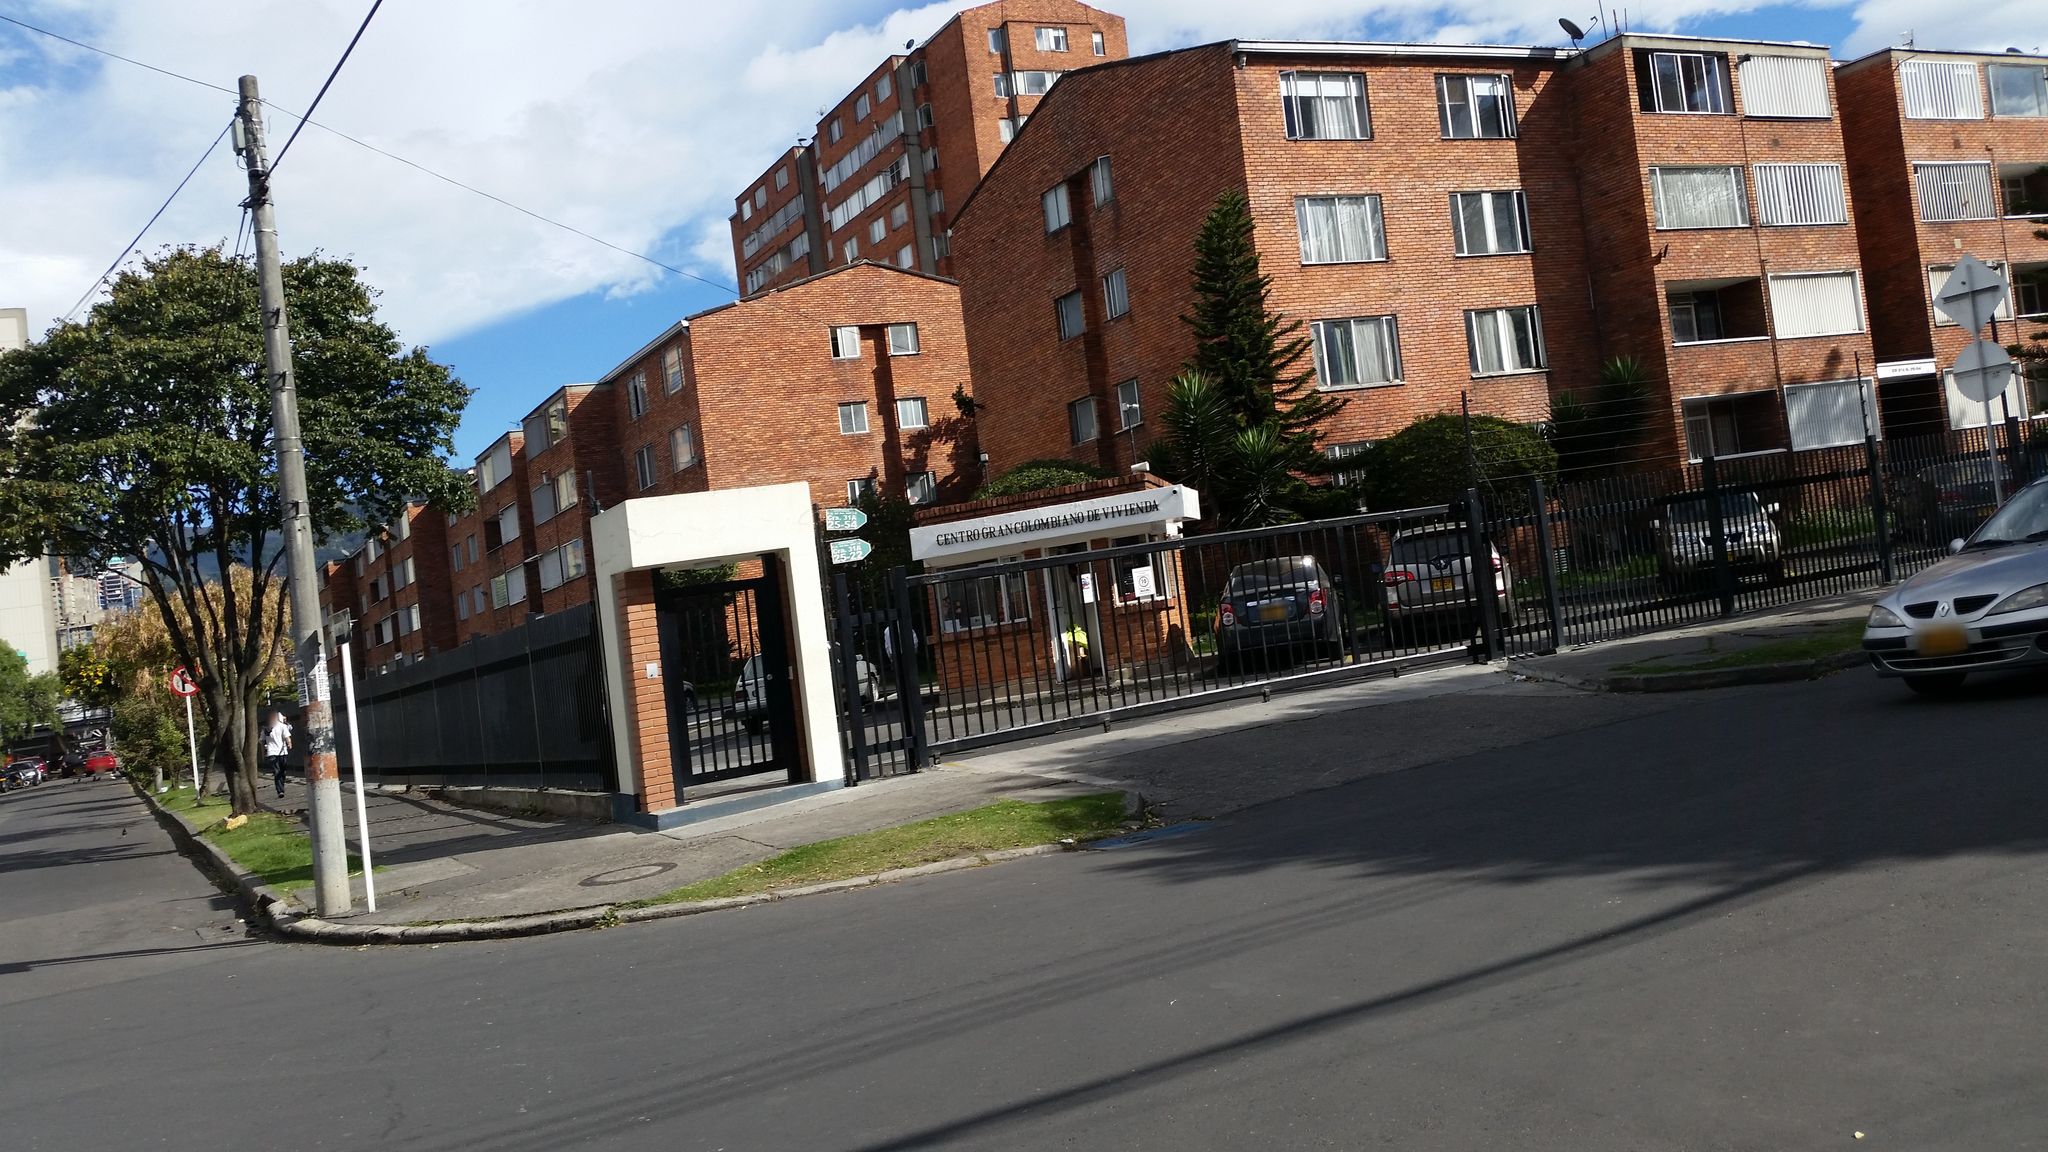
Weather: clear
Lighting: day
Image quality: good
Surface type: cycling surface
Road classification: residential
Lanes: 1
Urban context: urban centre
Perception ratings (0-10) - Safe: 2.2, Lively: 7.42, Beautiful: 2.13, Boring: 3.7, Depressing: 4.01, Wealthy: 8.21